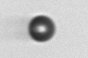
Label: bead